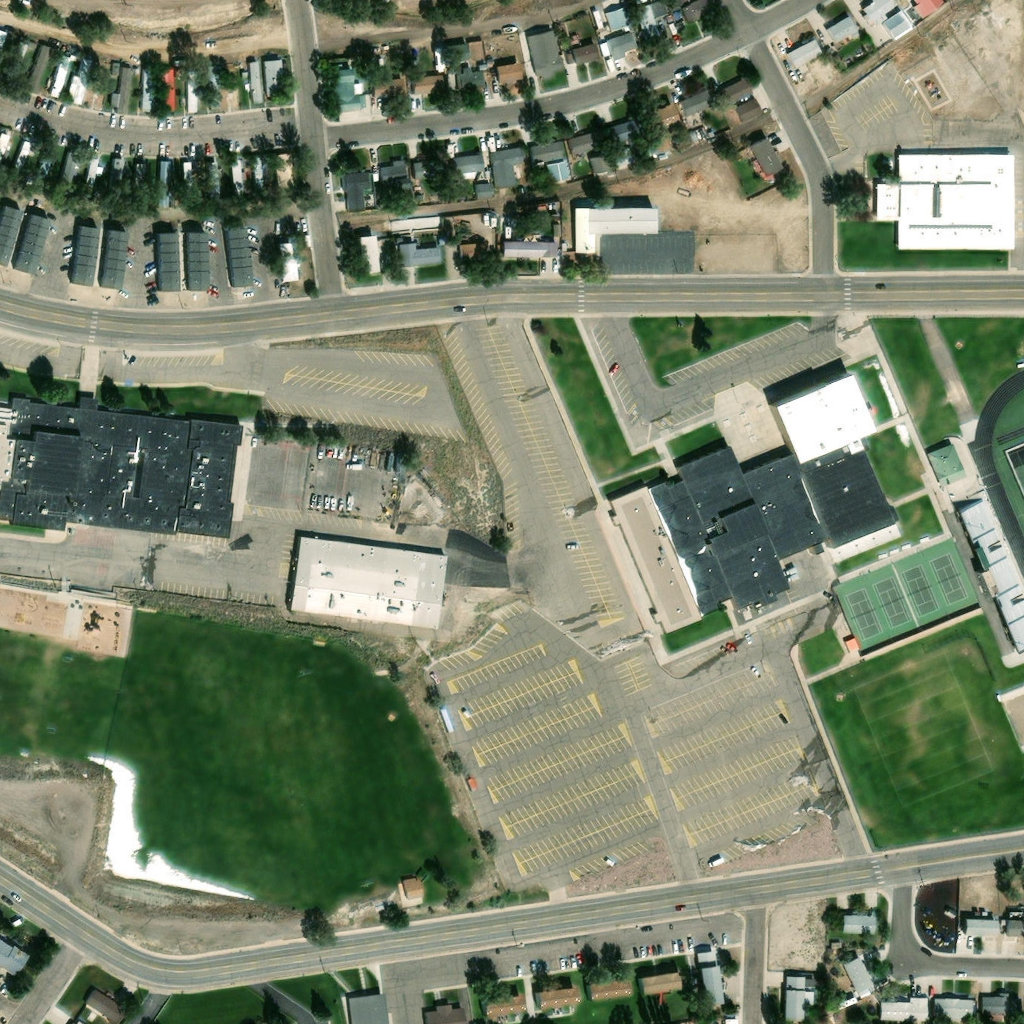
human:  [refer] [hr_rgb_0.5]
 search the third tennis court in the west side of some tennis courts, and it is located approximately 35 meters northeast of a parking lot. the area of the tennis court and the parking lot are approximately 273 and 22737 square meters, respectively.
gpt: <box>[[87, 55, 91, 60, 0]]</box>